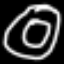
Label: donut